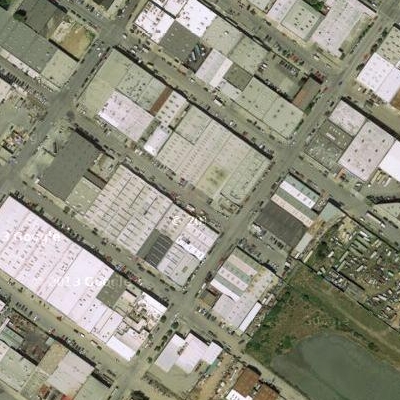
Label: cIndustry